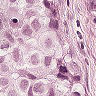
Metastatic tissue present: yes